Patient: sex M, age 35
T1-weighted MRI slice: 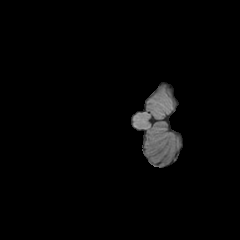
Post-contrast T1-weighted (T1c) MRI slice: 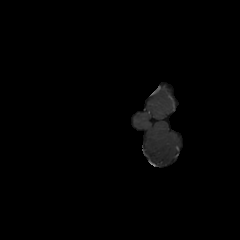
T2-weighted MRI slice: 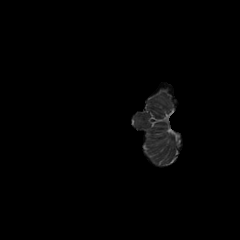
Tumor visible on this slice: no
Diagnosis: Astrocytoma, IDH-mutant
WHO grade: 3